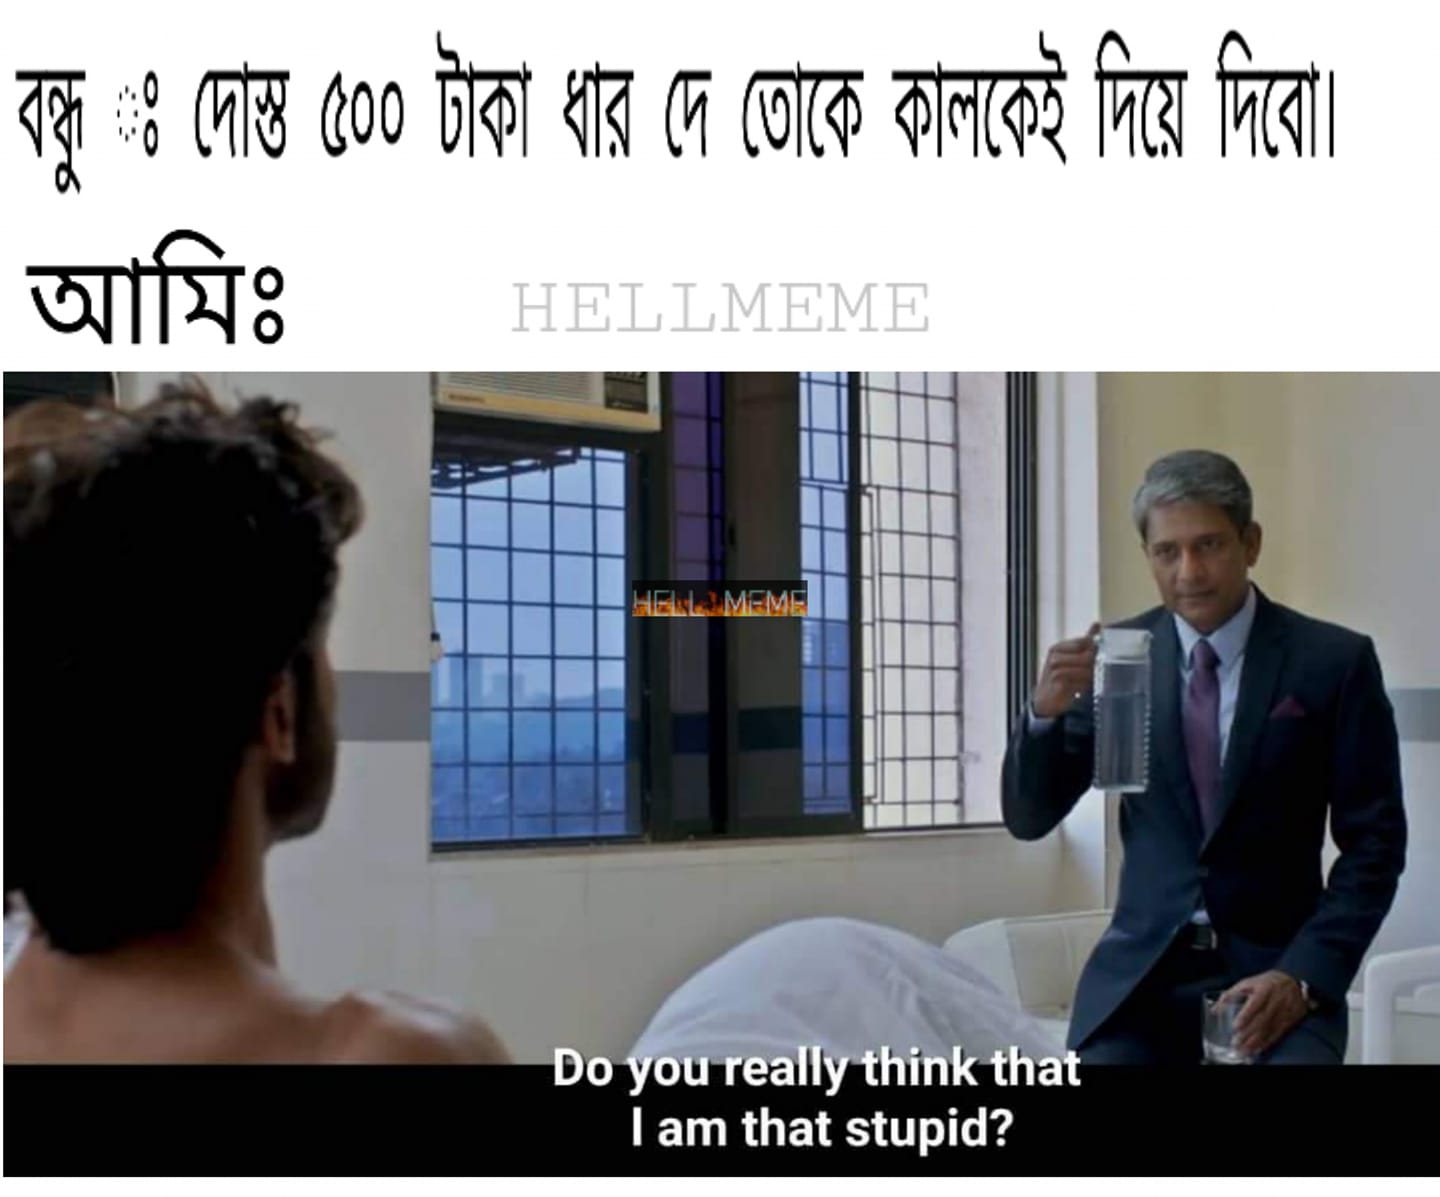
Caption: বন্ধুঃ দোস্ত ৫০০ টাকা ধার দে তোকে কালকেই দিয়ে দিবো ।  আমিঃ Do you really think that I am that stupid ?
Label: non-hate